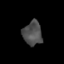
Tissue: skin
Cell type: Epithelial cells
Senescence score: 0.272
Nuclear area (px): 447
Mean DAPI intensity: 78.805